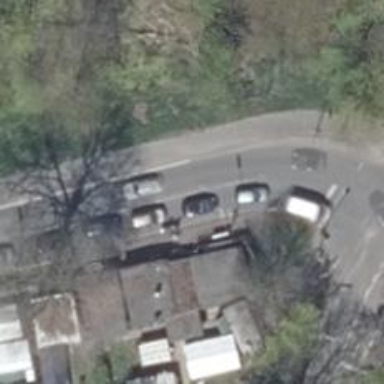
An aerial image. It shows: Public transport stop position.